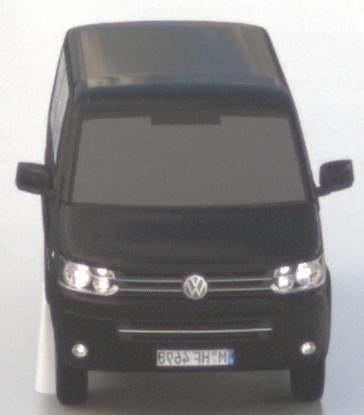
Make: VW Commercial Vehicles (Nutzfahrzeuge)
Model: T5 Multivan 2.0
Detailed model: T5 Multivan
Model produced from: 2009/09
Model produced until: 2013/06
Doors: 4
Color: black
Road condition: wet road
Daytime: morning or afternoon
Contrast: low contrast